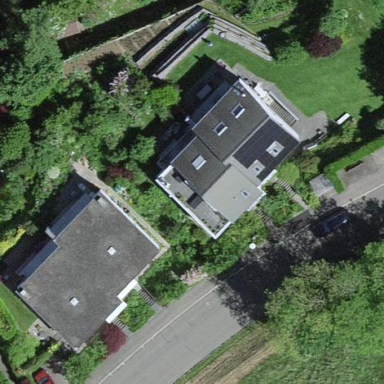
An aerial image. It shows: Simple house.